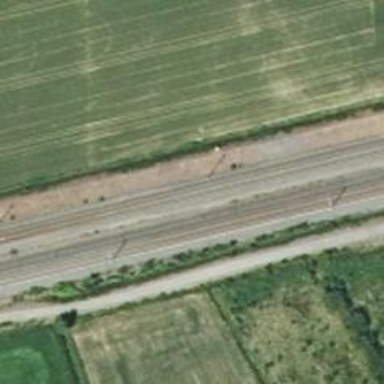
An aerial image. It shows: Railway with continuous electrified contact line.